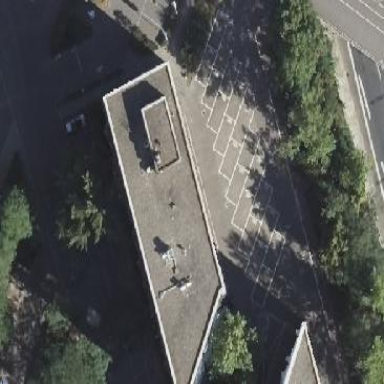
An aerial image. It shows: Commercial building with flat roof.